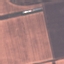
Label: AnnualCrop